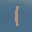
Label: 1